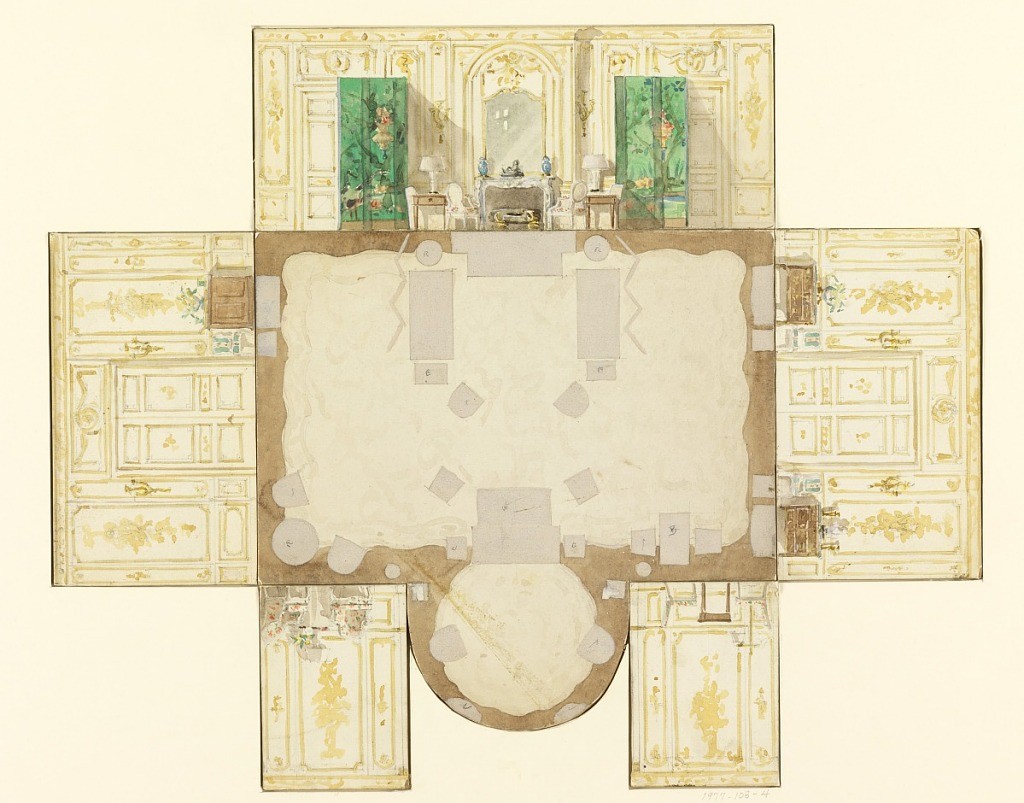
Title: Maquette for sitting room with large bay
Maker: McMillen, Inc.
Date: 20th century
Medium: Brush and gouache on cream wove paper
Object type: Maquette
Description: Maquette for sitting room with large bay; walls in white with gold details.